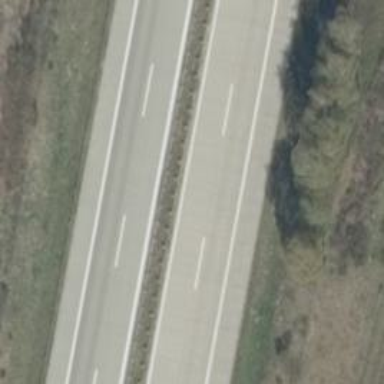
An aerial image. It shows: Motorway with concrete surface.